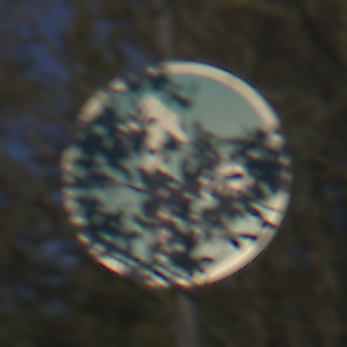
Verkehrszeichen: VorgeschriebeneFahrtrichtungGeradeausOderRechts
Umgebung: Outdoor, Nature
Tageszeit: MorningAfternoon
Wetter: Clear
Licht: Natural
Jahreszeit: Winter
Kontrast: HighContrast